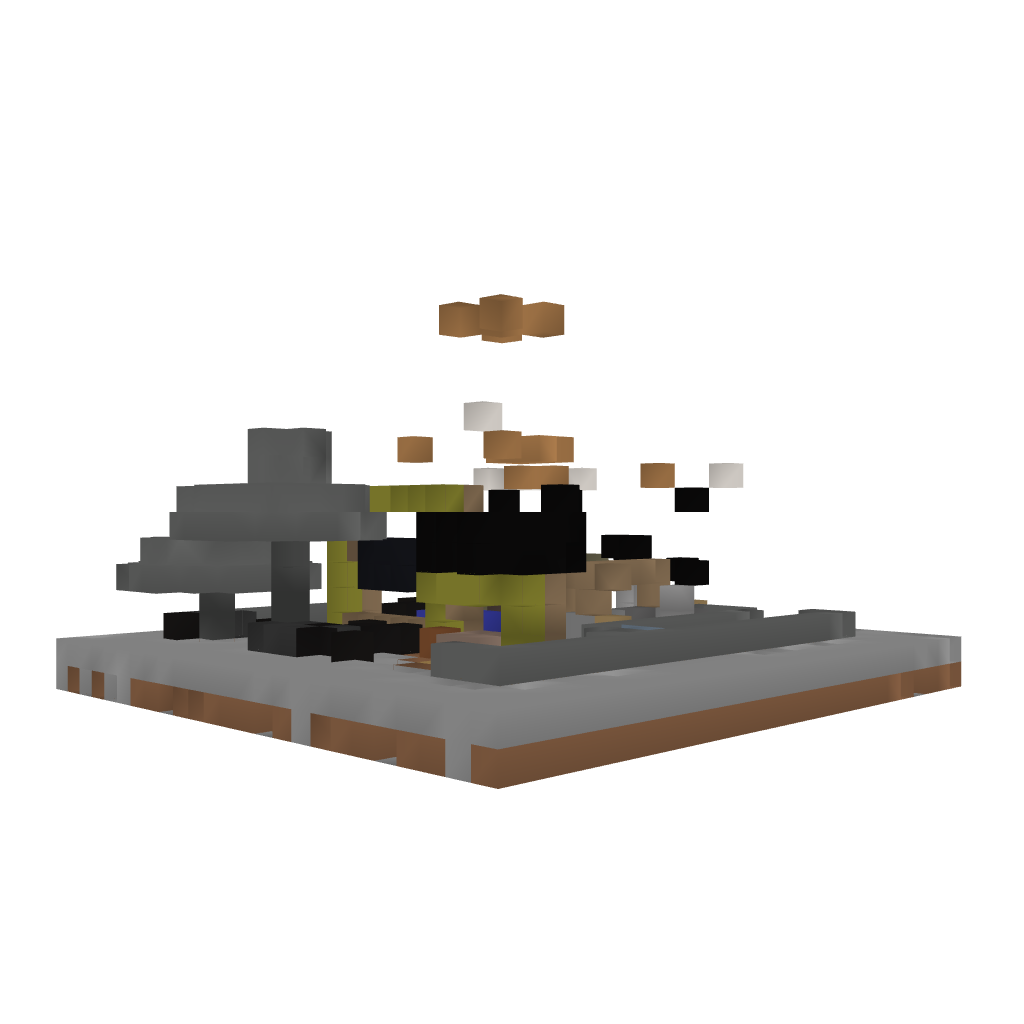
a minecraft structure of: Quartz House